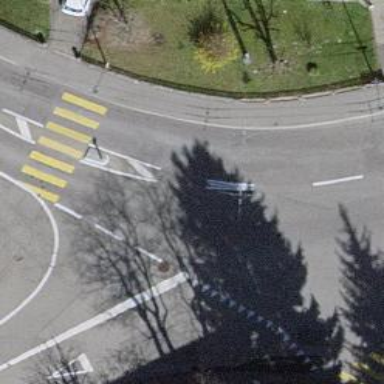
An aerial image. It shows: Tertiary road with asphalt surface and trolley wires.